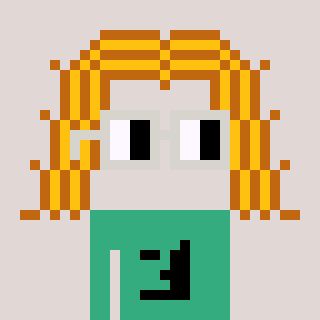
a pixel art character with square light gray glasses, a hair-shaped head and a teal-colored body on a warm background